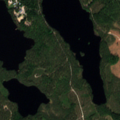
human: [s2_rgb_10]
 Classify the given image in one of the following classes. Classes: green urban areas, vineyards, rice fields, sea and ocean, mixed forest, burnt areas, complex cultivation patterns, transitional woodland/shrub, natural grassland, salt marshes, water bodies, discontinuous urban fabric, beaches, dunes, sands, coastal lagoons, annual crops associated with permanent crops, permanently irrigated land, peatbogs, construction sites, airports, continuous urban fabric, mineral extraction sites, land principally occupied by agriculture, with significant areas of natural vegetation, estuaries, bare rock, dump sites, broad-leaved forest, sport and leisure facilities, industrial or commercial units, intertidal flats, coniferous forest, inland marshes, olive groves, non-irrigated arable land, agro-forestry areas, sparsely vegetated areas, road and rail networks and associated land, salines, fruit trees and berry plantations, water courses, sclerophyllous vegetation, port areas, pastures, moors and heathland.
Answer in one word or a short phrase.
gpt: coniferous forest, water bodies